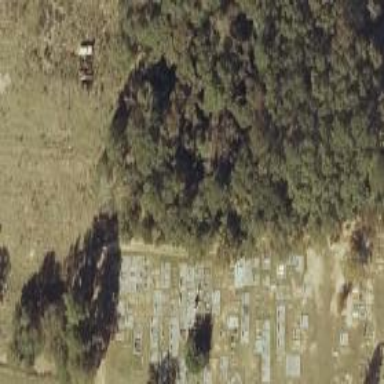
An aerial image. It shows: Cemetery with graves.